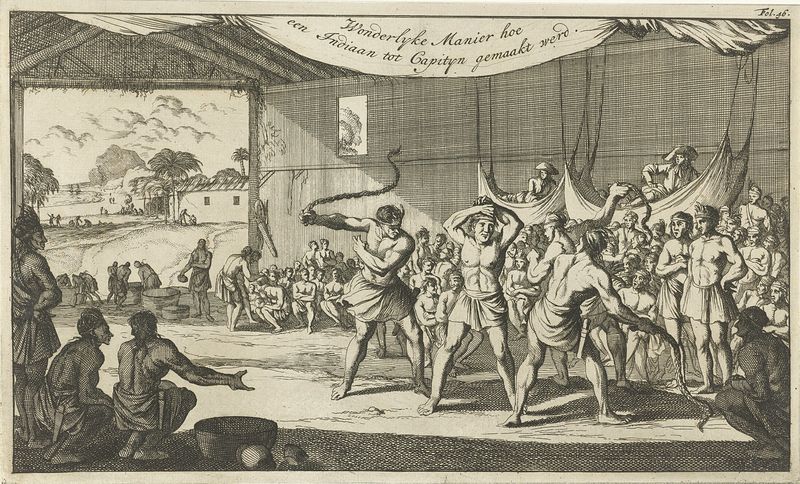
Titel: Ceremonie bij de Indianen
Künstler: Caspar Luyken
Standort: Amsterdam
Institution: Rijksmuseum
Schlagwörter: fight, hat, men, people, white, window, arm, black, grey, group, old, skirt, mirror, print, palm, pot, hand, cloud, clouds, food, man, nudity, sky, tree, building, head, house, nature, island, trees, america, path, drawing, illustration, sketch, torch, pen, writing, rope, feast, basket, jesus, walls, art, watch, pencil, legs, bare, chest, christ, strong, native, dutch, pottery, doorway, whip, indian, tahiti, nipples, bowl, muscles, slave, indians, hoe, skirts, tub, stage, barrel, knees, colony, slaves, colonial, chains, sex, flagellation, crowns, beating, indigenous, punishment, americas, watchers, tress, captain, ropes, natives, punish, whipping, beat, amerindian, gesturing, windwo, mocking, hammock, hammocks, scourge, tropic, abuse, colonialism, cat o nine tails, gare, loincloh, manier, gemaakt, werd, flagellate, wonderlyke manier hoe, cen indiaan tot capityn gemaakt werd, long house, fwee, awin